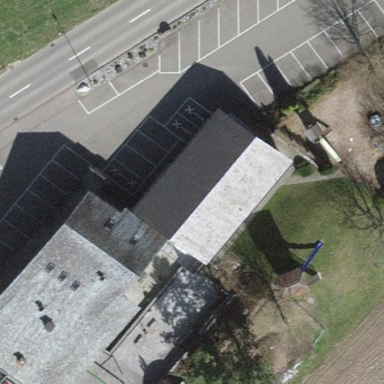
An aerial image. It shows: Restaurant with tile roof.